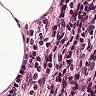
Metastatic tissue present: no